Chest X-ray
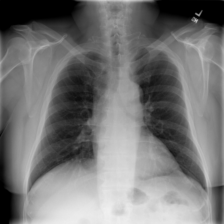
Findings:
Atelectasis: negative
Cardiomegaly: negative
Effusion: negative
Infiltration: positive
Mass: negative
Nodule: negative
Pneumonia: negative
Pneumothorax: negative
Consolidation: negative
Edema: negative
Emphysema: negative
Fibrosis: negative
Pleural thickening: negative
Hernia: negative